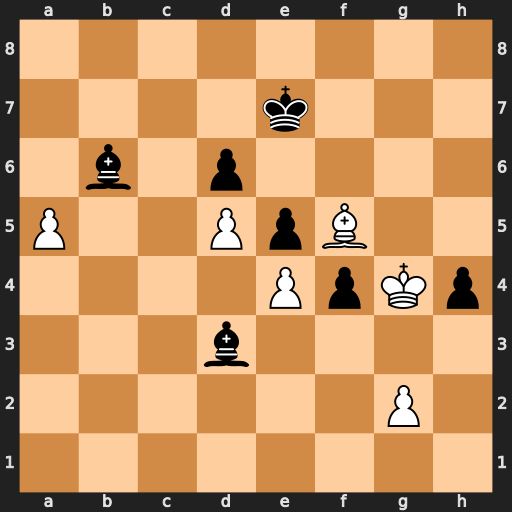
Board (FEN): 8/4k3/1b1p4/P2PpB2/4PpKp/3b4/6P1/8
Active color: w
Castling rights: -
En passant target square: -
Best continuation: axb6 Kd8 Kxh4